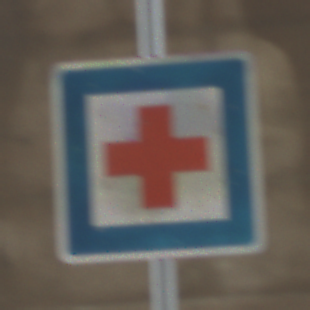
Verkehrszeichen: ErsteHilfe
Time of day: Midday
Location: Roofed (Beach)
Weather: Overcast
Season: NotSpecified
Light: Natural